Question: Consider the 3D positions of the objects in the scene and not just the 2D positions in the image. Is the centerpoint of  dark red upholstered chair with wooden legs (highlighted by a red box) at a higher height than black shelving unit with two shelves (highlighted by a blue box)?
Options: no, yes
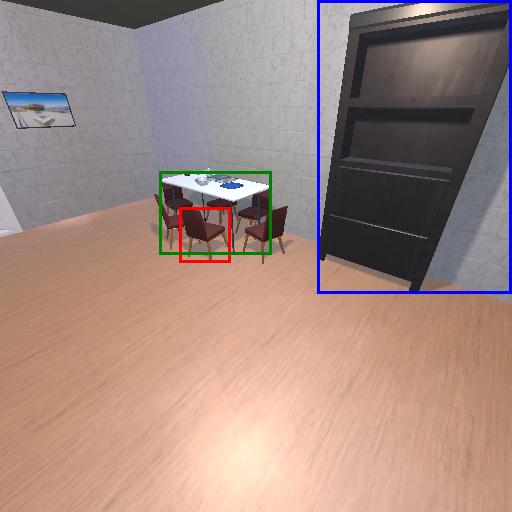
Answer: no